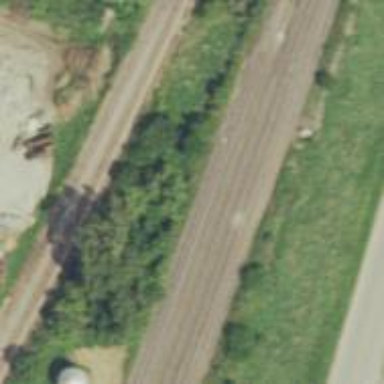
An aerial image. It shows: Wedge is used for the railway derail.